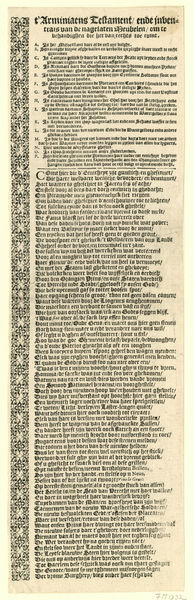
Titel: Tekst behorend bij de prent 't Arminiaens Testament
Standort: Amsterdam
Institution: Rijksmuseum
Schlagwörter: ocker, schwarz, muster, ornament, band, lang, borte, schrift, papier, vergilbt, verzierung, streifen, foto, druck, seite, text, buchstaben, strich, initiale, überschrift, pergament, schreiben, schriftrolle, zeilen, nummeriert, nummerierung, nummern, altdeutsch, testament, latein, länglich, liste, aufzählung, unleserlich, zahlen liste, testamet